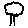
Label: tree